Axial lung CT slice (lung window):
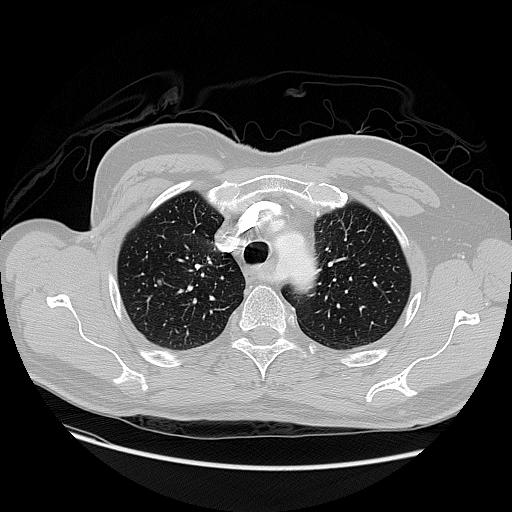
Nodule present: yes
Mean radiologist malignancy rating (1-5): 3.5